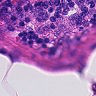
Metastatic tissue present: no